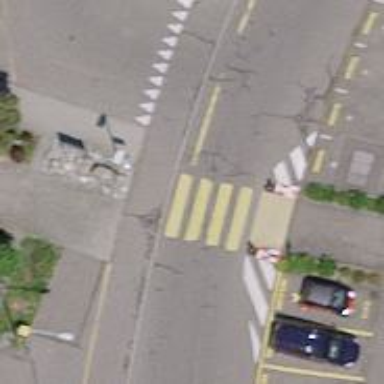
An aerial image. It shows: Uncontrolled zebra crossing on the road.